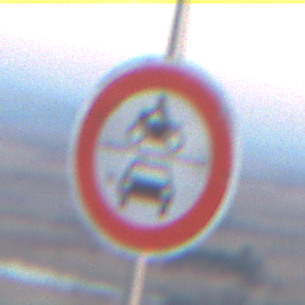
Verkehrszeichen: VerbotKraftfahrzeuge
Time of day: SunriseSunset
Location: Outdoor (Nature)
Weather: Clear
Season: NotSpecified
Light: Natural